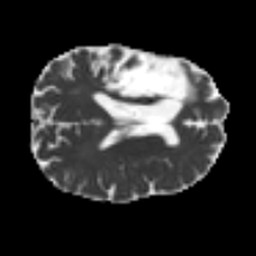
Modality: MD
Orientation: axial
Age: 56
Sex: male
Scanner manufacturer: siemens
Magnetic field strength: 3 T
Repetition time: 4.987 s
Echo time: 0.0792 s